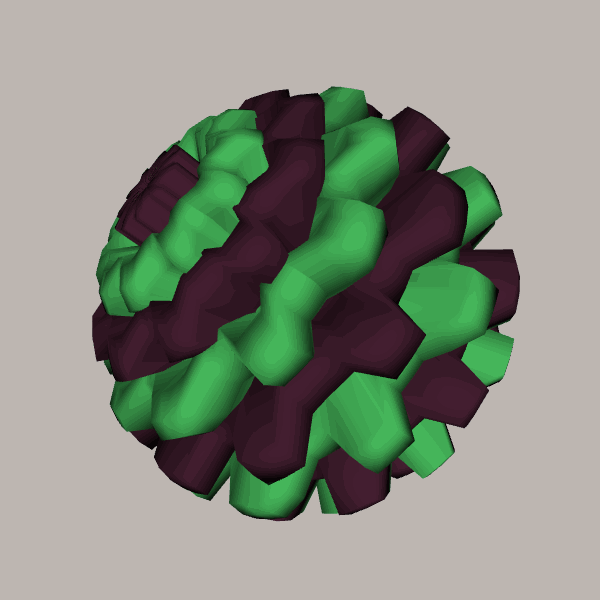
Background: light